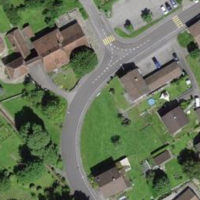
EUNIS habitat code: 55
Species observed at this site:
Leucojum vernum